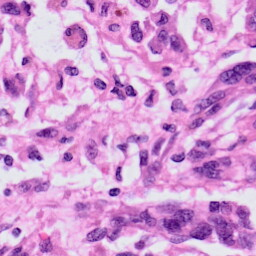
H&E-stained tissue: Skin